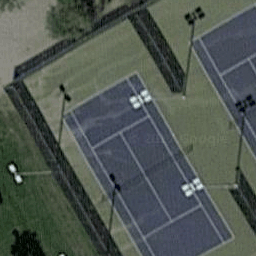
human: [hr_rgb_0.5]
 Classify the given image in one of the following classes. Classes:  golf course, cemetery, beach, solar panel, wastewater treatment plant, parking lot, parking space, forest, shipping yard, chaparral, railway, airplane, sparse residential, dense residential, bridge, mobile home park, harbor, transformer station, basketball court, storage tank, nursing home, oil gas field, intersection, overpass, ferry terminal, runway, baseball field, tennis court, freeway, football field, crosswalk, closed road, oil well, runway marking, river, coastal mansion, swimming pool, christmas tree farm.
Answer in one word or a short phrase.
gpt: tennis court